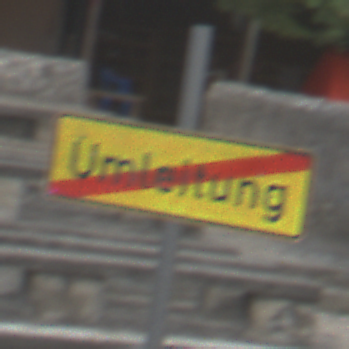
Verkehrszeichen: EndeDerUmleitungsankuendigung
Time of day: MorningAfternoon
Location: Outdoor (Suburban)
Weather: PartlyCloudy
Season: NotSpecified
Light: Natural